Field crop: tomato
Growth stage: 1
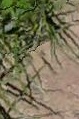
Species: cyperus